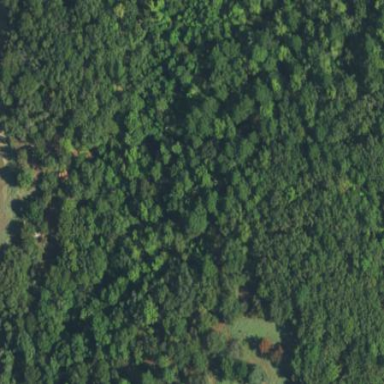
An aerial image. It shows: Mixed woodland area with variety of leaf types and cycles.